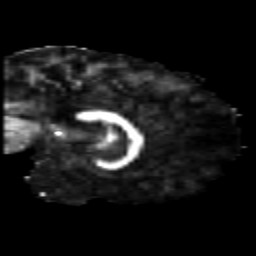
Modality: FA
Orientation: sagittal
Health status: healthy
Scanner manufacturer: siemens
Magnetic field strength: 3 T
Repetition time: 10 s
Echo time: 0.092 s